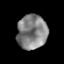
Tissue: prostate
Cell type: T cells
Senescence score: 0.2857
Nuclear area (px): 1010
Mean DAPI intensity: 130.852